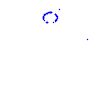
Particle: pion